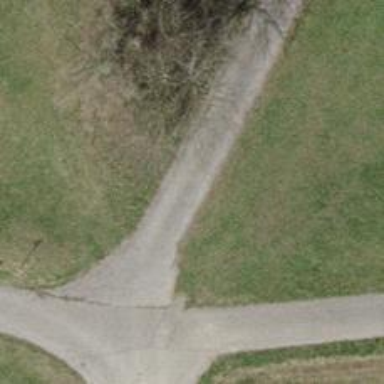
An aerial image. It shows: Paved track with grade 1 surface.